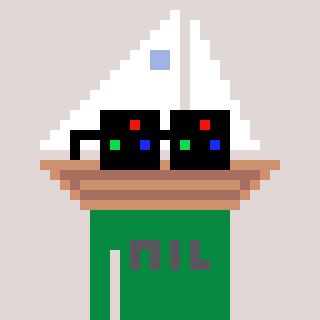
a pixel art character with square black sunglasses, a sailboat-shaped head and a green-colored body on a warm background